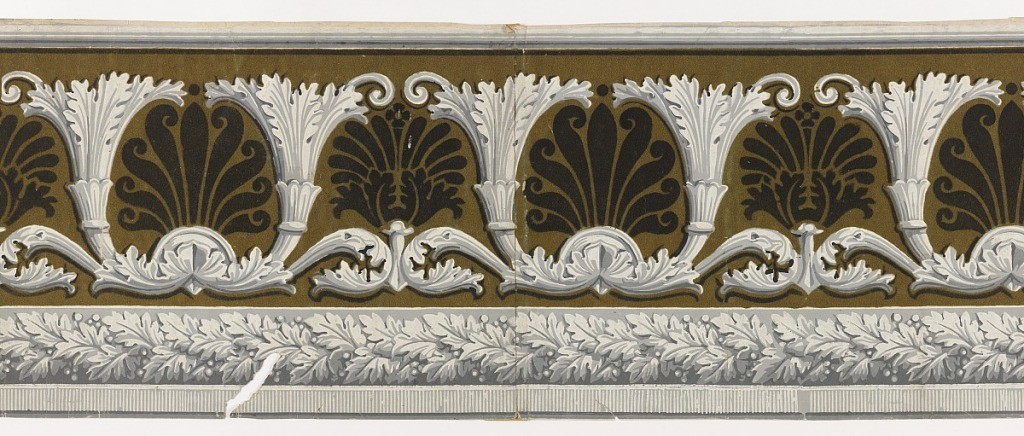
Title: Border
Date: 1815–35
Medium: Block printed and flocked on paper
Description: Repeating motif of stylized acanthus scrolls taking shape of cornucopia. Each pair of acanthus contains a palmette of anthemia motif. A band of foliate rope runs along bottom edge. Printed in grisaille and black  with green flock.

H# 320